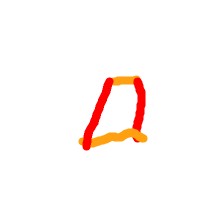
Shape: trapezoid